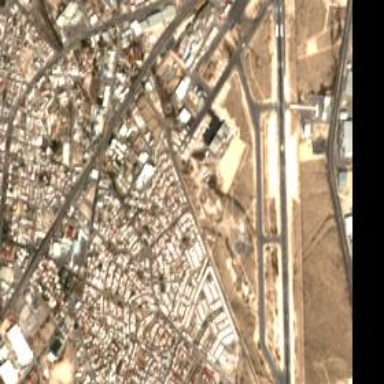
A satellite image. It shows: Public aerodrome or airport.